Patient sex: M
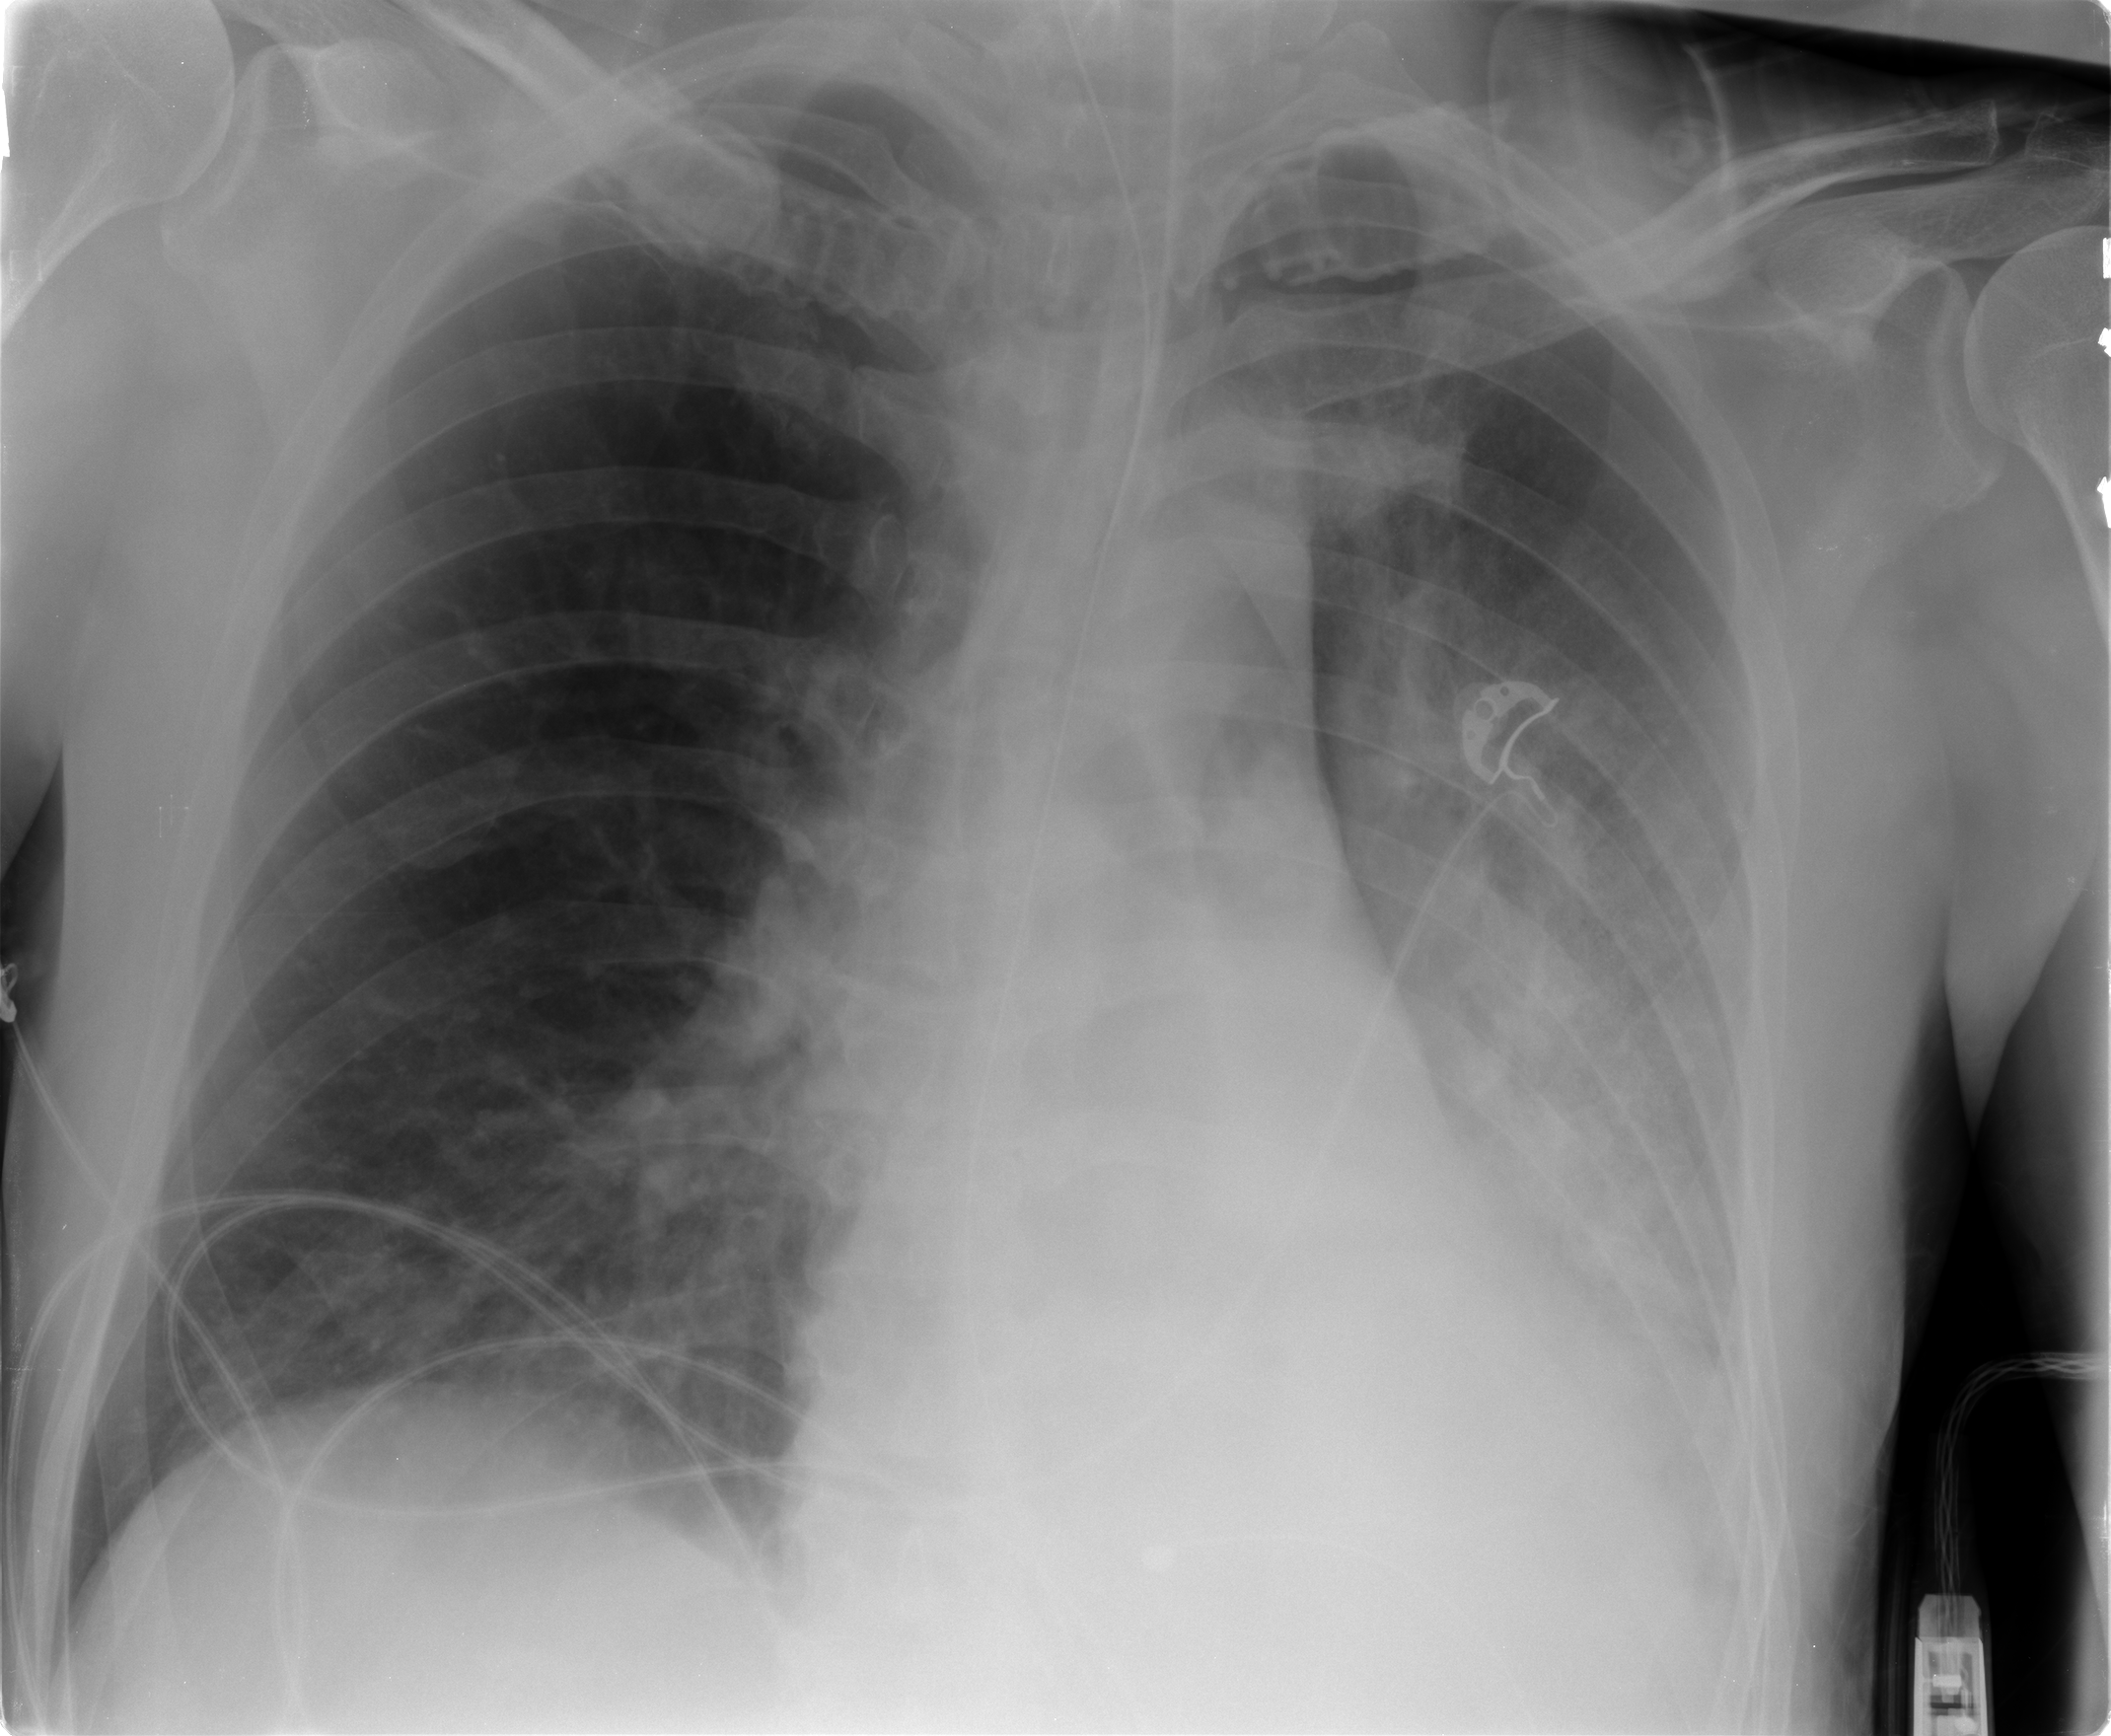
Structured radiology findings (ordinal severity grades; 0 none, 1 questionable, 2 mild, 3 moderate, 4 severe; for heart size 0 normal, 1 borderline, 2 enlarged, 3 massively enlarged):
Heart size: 0
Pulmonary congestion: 0
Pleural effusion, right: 0
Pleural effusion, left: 2
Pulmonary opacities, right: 2
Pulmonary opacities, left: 4
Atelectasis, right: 0
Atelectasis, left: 3